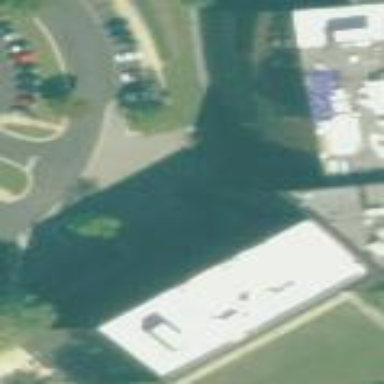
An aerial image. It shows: Office building.